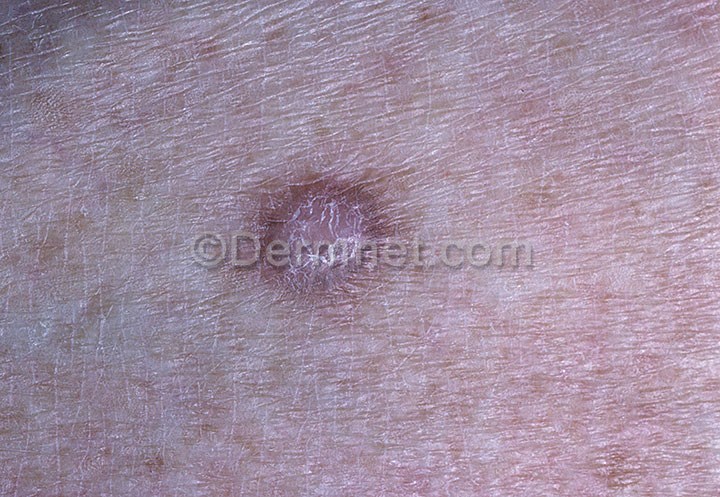
Disease: Seborrheic Keratoses and other Benign Tumors